Current action and preconditions to check: path_clear

Your task: For each precondition in the list above, predict whether it will hold at this action.

Consider the current scene as observed from the mobile robot's camera, and analyze the predicted future states of all dynamic agents (e.g., people, animals, vehicles, or any moving entities) within the NEXT SECOND.

IMPORTANT: Only answer "very likely" if you are absolutely certain—based on strong, clear evidence—that a dynamic agent will violate the precondition in the predicted future state. Do NOT answer "very likely" for unlikely, ambiguous, or low-probability risks.

Ask yourself for each precondition: Is there a high probability, with clear and convincing evidence, that the predicted future states of any dynamic agent will interfere with the predicted future state of the currently executing action within the NEXT SECOND, causing that precondition to fail?

Assess the risk level based on these predictions. Use "likely" or "very likely" if motions create a clear risk of interference.

Use "neutral" or "improbable" if agents are nearby but their predicted paths are clearly diverging or non-conflicting.

Failure Risk Categories: "very improbable", "improbable", "neutral", "likely", "very likely"

Answer Format: Output ONLY the probability_of_failure value from these categories: "very improbable", "improbable", "neutral", "likely", "very likely"

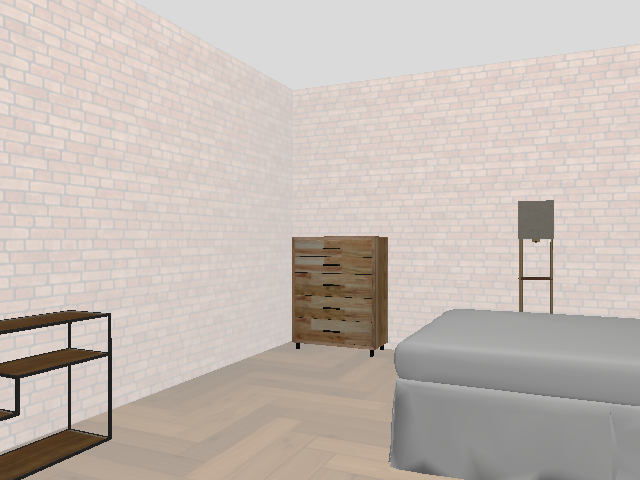

Answer: very improbable